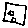
Label: house